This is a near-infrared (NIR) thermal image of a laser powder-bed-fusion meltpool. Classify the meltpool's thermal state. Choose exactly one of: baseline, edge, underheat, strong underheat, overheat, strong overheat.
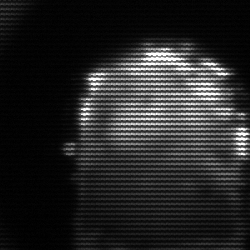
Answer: baseline